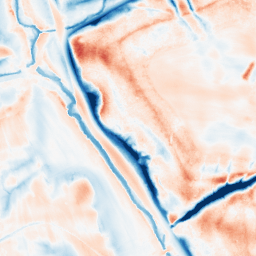
Category: trend_removal
Decomposition family: local_polynomial
Decomposition parameters: window_size: 31
degree: 1
Upsampling method: sinc_blackman
Upsampling parameters: scale: 4
kernel_size: 16
Upsampling scale: 4